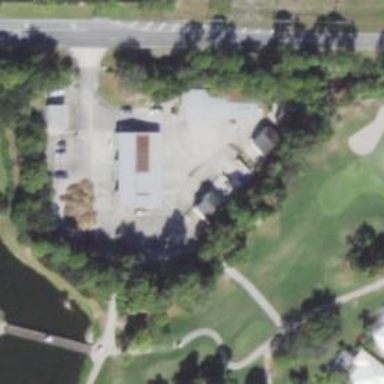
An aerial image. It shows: Service road designated as golf cart path.